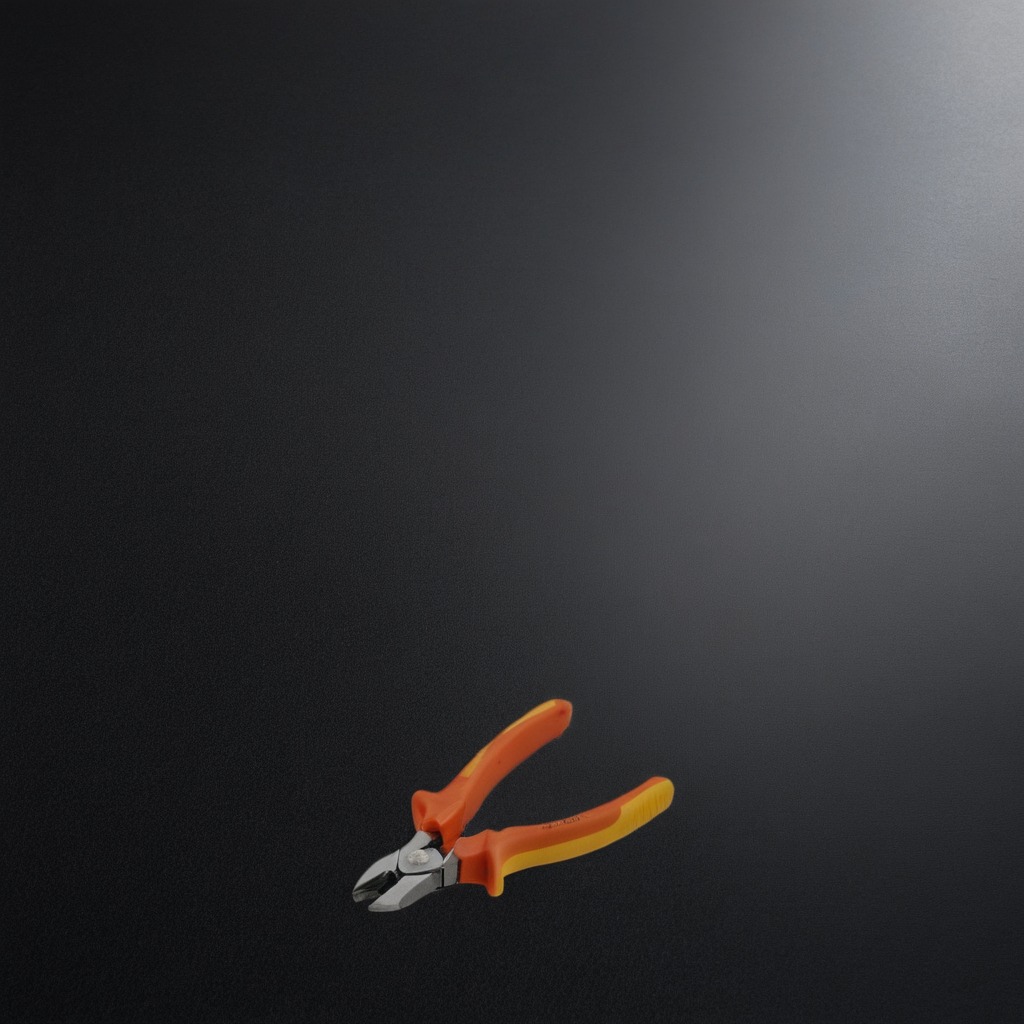
A plier is lying on the tabletop.